Question: So right now I'm trying to load an Image on my Harddrive in a BufferdImage in my Code. Yet I think I did everything right but my trycatch only leaves the catch.
Code for better understanding :
'''
private static BufferedImage image;
public void initPictures() {
try {
image = ImageIO.read(new File("Pictures/blue.png"));
} catch (IOException ex) {
System.out.println("Will not load");
ex.printStackTrace();
}
}
'''
The initPictures() is called in my Constructor of the Class. And you can see here that my picture that I try to load is in the E:\Dropbox\Dropbox\Java Projekte\FallingBlocks1uild\classes\Pictures folder on my OS. So the "Pictures/blue.png" should be good.
Windows Folder Picture:

So my Qustion here is : What am I missing?
EDIT : added ex.printStackTrace(); nothing changed thought.
EDIT : also tried to load other pictures int the "image", with no other results
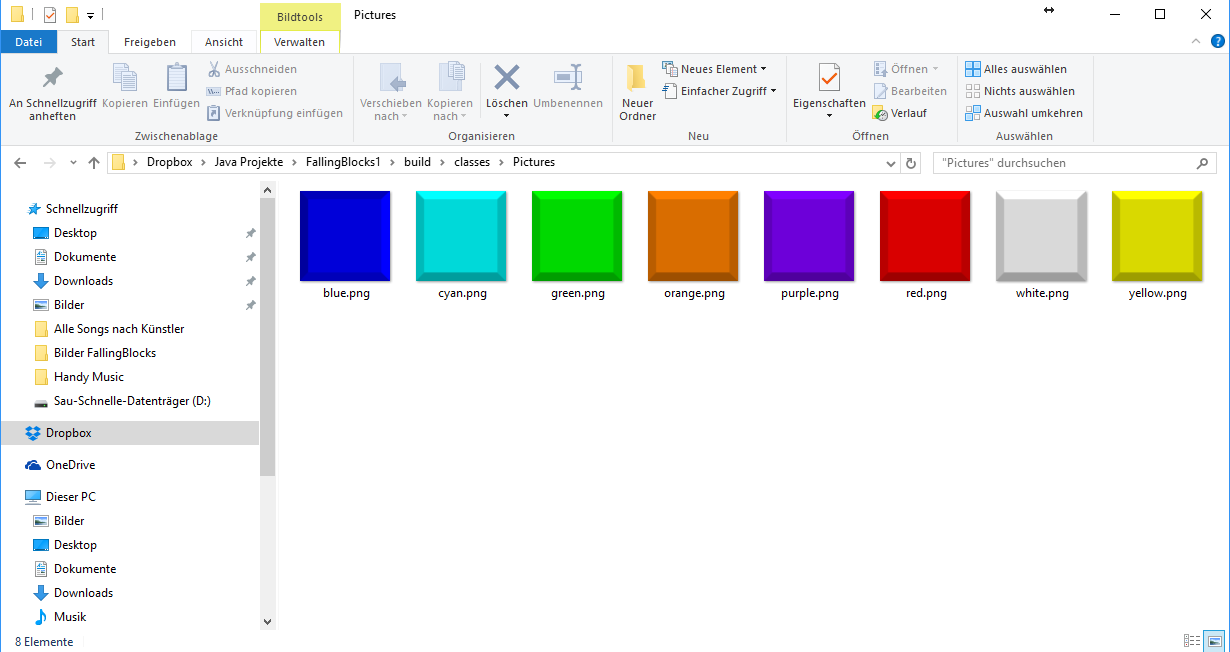
Answer: There are two possibilities:
To find out where your program is running, do a 'System.out.println(System.getProperty("user.dir"));' to see what folder you're running in. If it prints something other than 'E:\Dropbox\Dropbox\Java Projekte\FallingBlocks1uild\classes', you know it's an issue with the path you're providing to 'ImageIO.read(file)'. For kicks, you may also want to see what 'new File("Pictures/blue.png").isFile()' is returning.
If you try the first test out and you know for certain that the path you are providing is correct, then it's likely that your image file is either corrupt or cannot be read (could be caused by access restrictions, connectivity problems, hardware issues, etc.). Try pointing to a different image and see what happens.